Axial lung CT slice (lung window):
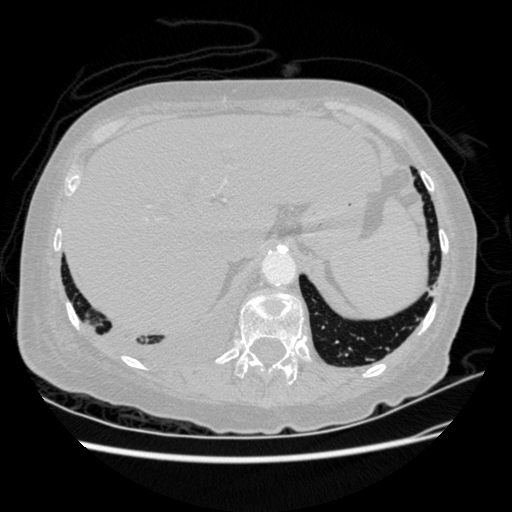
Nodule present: no